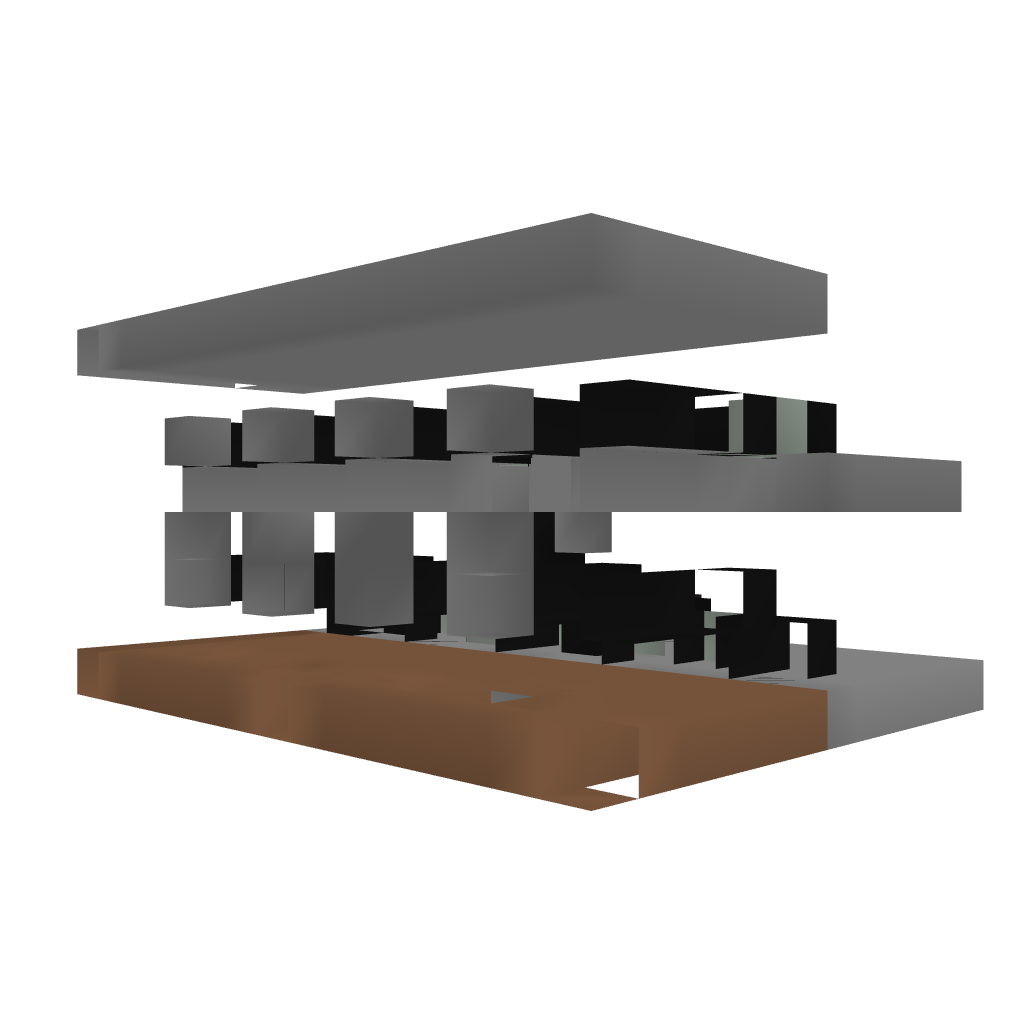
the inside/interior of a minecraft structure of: super defence machine